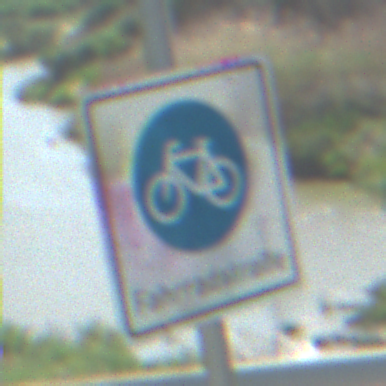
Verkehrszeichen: BeginnFahrradstrasse
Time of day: MorningAfternoon
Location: Outdoor (Special)
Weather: Clear
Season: NotSpecified
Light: Natural